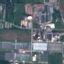
Land use / land cover class: Industrial